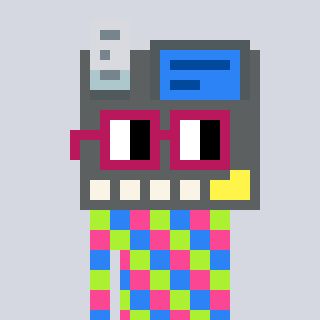
a pixel art character with square dark red glasses, a cash register-shaped head and a redpinkish-colored body on a cool background